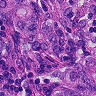
Metastatic tissue present: yes